Aerial crown-view tile of a tropical tree (Barro Colorado Island, Panama), acquired 20240813:
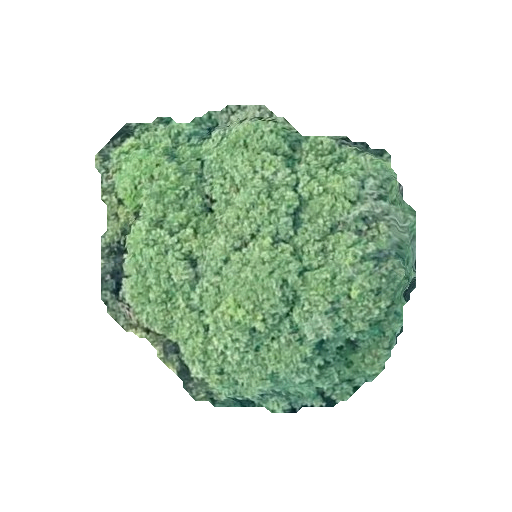
Species: Prioria copaifera
GBIF accepted scientific name: Prioria copaifera
Crown area: 116.219 m²